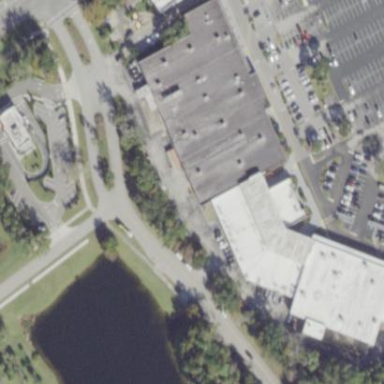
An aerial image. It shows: Department store building.